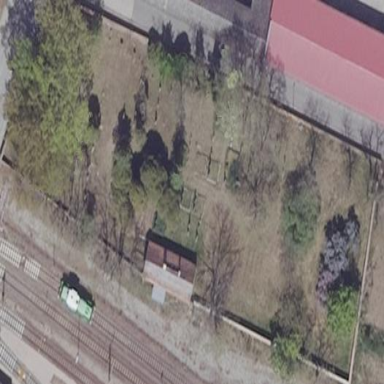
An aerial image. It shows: Graveyard with surrounding wall.